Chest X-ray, PA view. Patient: 50 years old, sex F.
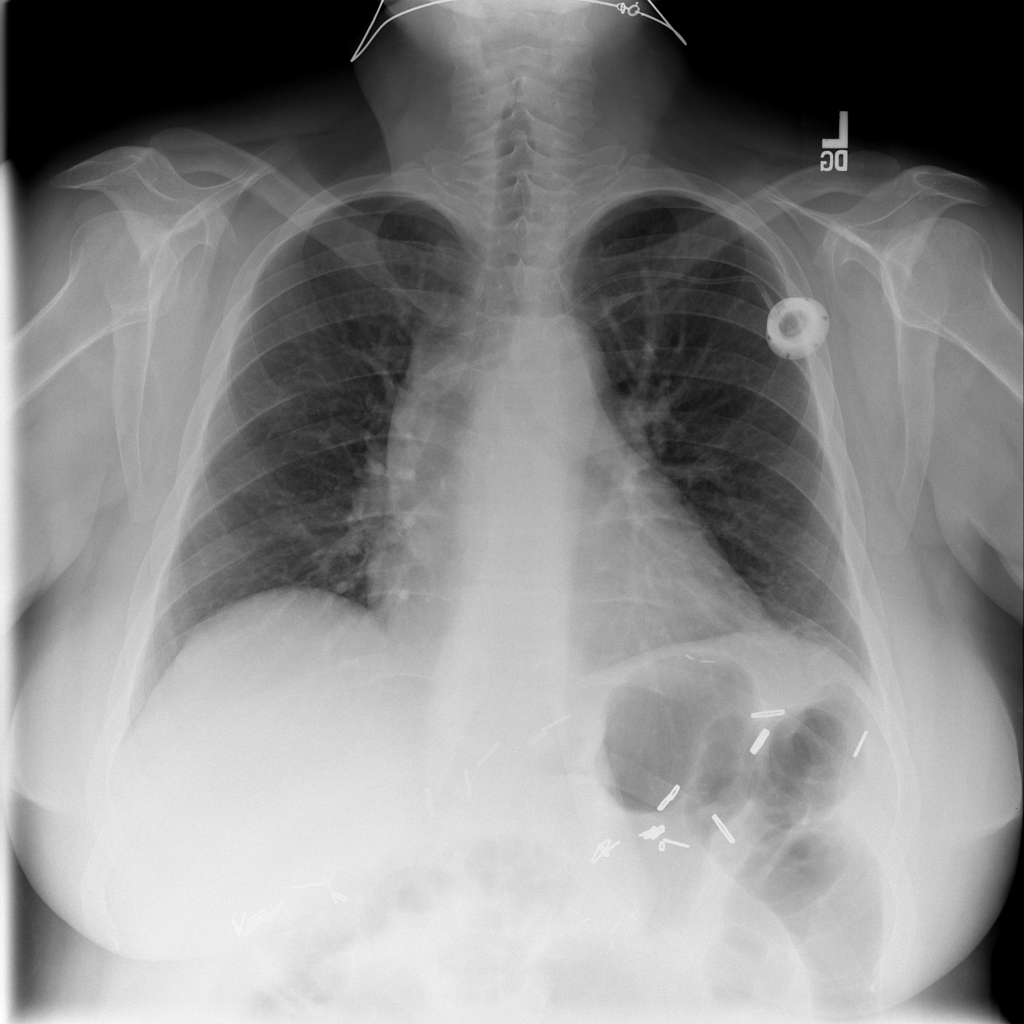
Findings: No Finding